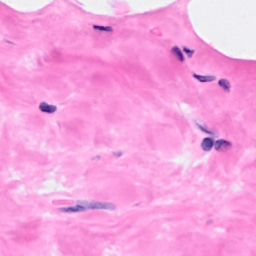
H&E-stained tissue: Breast